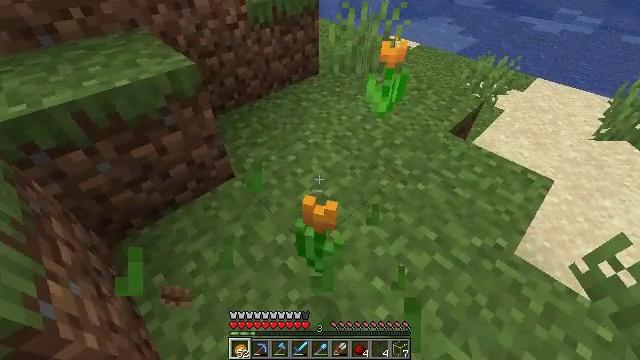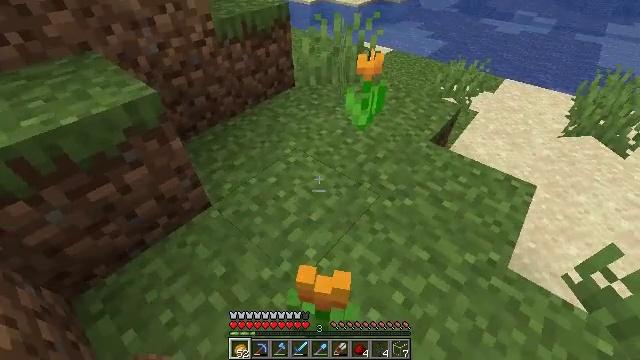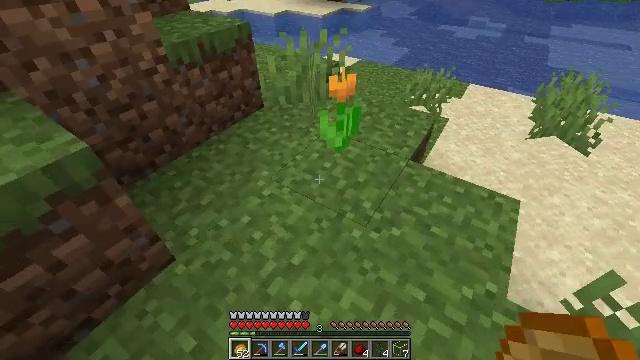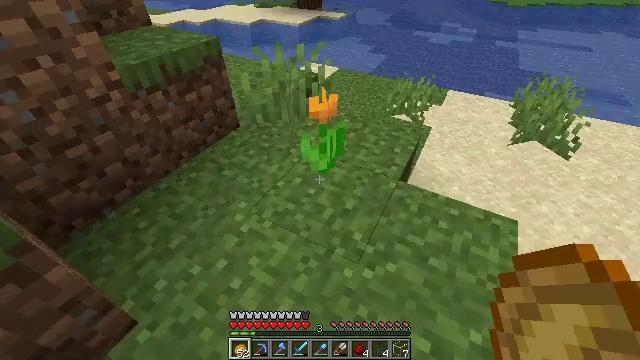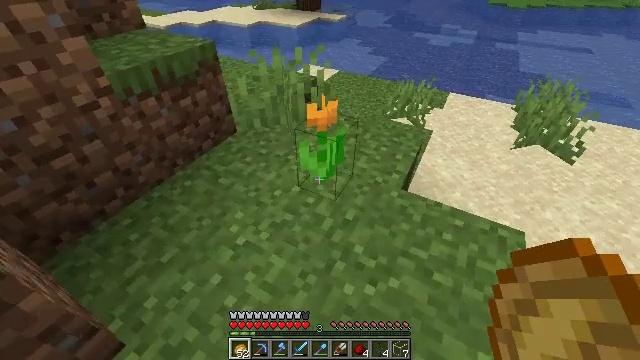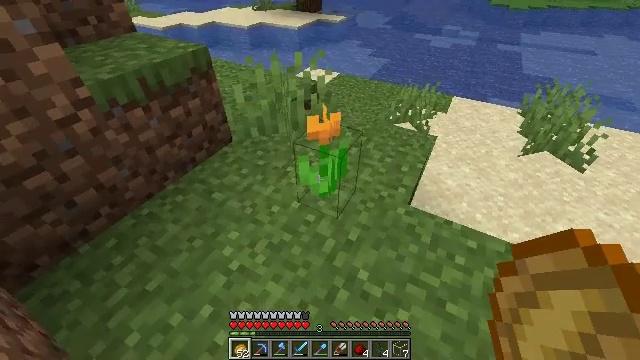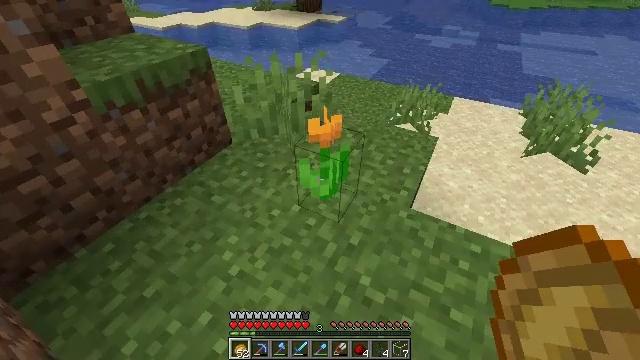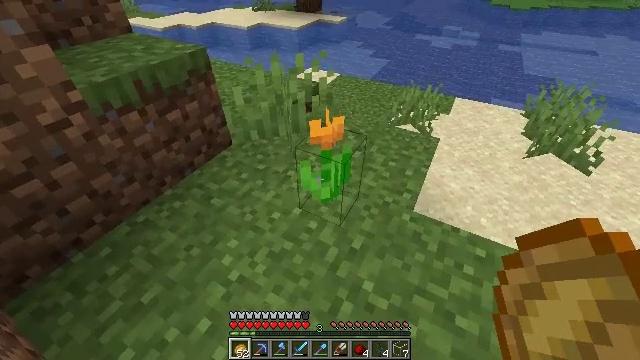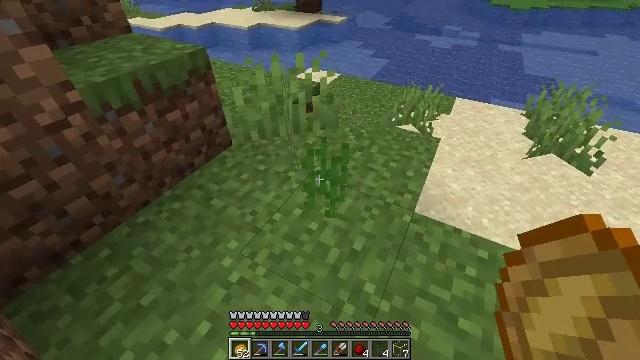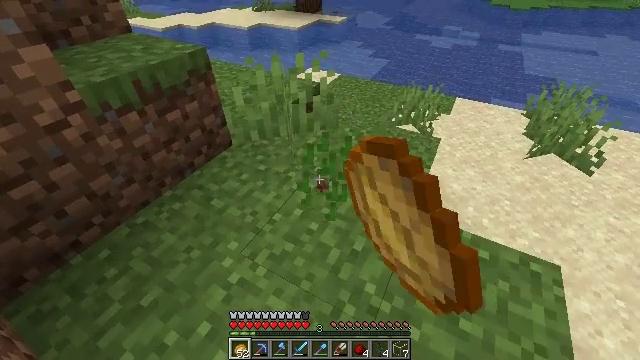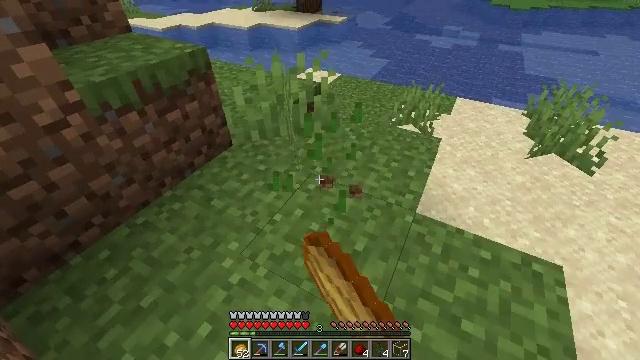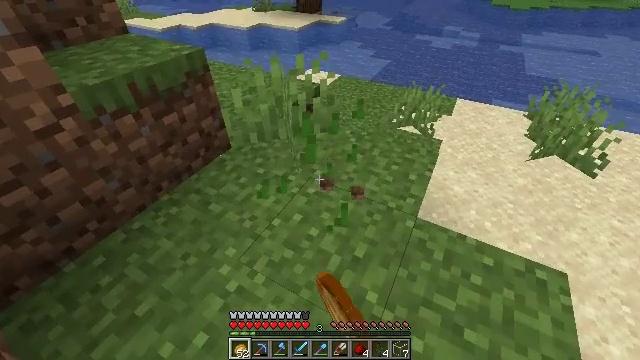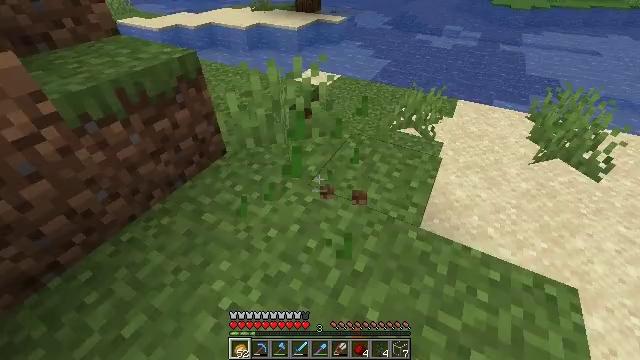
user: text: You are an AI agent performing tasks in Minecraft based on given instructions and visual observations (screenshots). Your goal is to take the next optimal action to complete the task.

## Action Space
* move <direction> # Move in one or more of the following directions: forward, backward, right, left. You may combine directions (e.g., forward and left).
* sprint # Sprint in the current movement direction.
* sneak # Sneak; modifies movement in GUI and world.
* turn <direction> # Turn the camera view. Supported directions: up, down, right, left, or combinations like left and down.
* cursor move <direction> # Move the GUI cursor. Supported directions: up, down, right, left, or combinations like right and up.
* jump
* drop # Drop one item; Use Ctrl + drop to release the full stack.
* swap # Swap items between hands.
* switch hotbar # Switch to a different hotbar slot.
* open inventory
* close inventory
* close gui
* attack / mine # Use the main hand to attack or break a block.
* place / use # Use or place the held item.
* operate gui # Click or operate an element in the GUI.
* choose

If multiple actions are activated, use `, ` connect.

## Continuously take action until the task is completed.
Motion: motion action
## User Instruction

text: Harvest an orange tulip.
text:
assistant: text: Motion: move forward, turn right and up
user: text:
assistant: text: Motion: move forward, turn right and up
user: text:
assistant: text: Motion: move forward, turn right and up
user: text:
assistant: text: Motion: move forward
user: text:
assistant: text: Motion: no_op
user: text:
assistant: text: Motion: no_op
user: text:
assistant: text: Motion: no_op
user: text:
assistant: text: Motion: attack / mine
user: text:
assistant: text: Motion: attack / mine
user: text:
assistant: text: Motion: attack / mine
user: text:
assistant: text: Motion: move forward
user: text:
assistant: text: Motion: move forward
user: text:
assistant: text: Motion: no_op